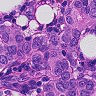
Metastatic tissue present: yes